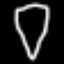
Label: diamond